Question: I want to first read csv file then check if the folders exists, if not create a new one.
I have information from csv file as follows:

After reading csv file it should create program folder then under program folder it game type sub folder then developer sub folder and game char sub folder. The folder structure should look something like this:
>
1. A380 / Warcraft / 69 / Blizzard / Strategy
2. A380 / Overwatch/ 69 / Blizzard / Shooter
3. A350 / Skyrim / 51 / Bethesda / Role Playing
So there will be multiple folders inside for example warcraft and overwatch will be two folders inside A380 folder.
So far I have done this:
'''
import os
import csv
output_root = r'/myProgram'
#csv_filename = raw_input('Enter CSV filename:')
with open('insurance_sample.csv') as csvfile:
readCSV = csv.reader(csvfile, delimiter = ';')
header = next(readCSV)
'''
Please let me know if the question is still confusing and I will try to explain in more detail.
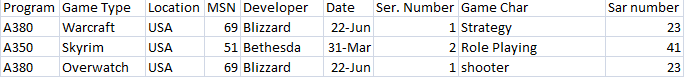
Answer: First you have to extract the values of one row and join them to a path name. Afterwards 'os.path.exists' checks if the directory exists and 'os.makedirs' creates recursively the directories for you.
So you can try this:
'''
import os
import csv
with open('insurance_sample.csv') as csvfile:
readCSV = csv.reader(csvfile, delimiter = ';')
header = readCSV.next()
for row in readCSV:
dirname = "/".join((row[0], row[1], row[3], row[4], row[7]))
if not os.path.exists(dirname):
os.makedirs(dirname)
'''